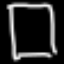
Label: square